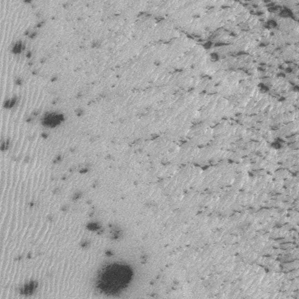
Label: frost